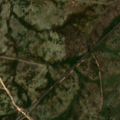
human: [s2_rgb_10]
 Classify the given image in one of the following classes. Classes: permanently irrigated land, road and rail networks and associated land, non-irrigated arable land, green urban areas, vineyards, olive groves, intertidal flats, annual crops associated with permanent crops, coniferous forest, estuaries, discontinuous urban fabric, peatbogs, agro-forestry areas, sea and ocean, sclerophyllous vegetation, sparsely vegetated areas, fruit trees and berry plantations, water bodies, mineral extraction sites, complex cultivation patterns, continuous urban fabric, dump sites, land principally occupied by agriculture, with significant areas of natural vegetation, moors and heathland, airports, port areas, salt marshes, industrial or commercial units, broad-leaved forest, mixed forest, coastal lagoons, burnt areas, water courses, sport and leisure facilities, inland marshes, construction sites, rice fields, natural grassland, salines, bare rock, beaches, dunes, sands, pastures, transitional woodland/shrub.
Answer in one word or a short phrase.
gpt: non-irrigated arable land, pastures